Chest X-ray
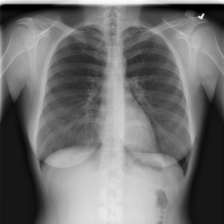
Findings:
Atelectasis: negative
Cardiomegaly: negative
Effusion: negative
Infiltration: negative
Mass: negative
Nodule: negative
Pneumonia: negative
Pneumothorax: negative
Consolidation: negative
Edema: negative
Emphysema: negative
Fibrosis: negative
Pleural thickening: negative
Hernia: negative